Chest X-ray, PA view. Patient: 56 years old, sex F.
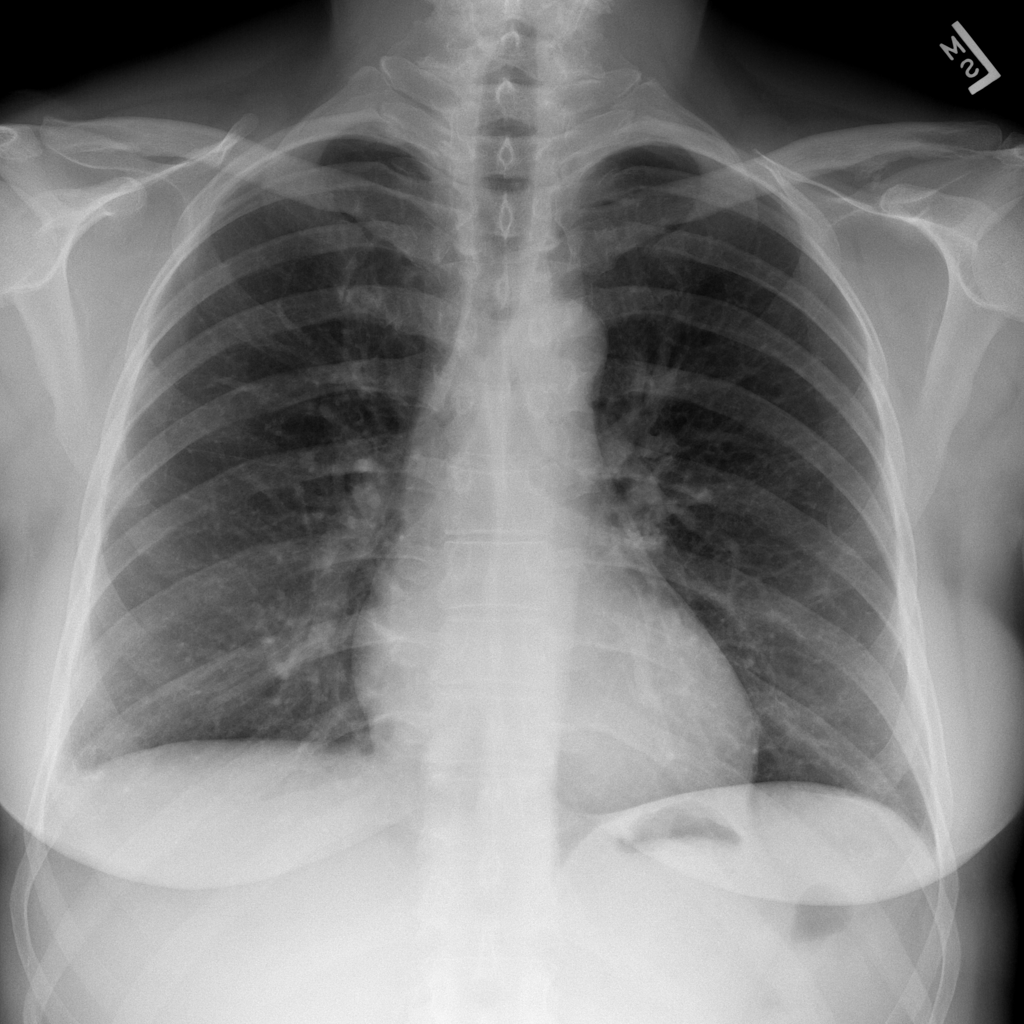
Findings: Atelectasis, Pneumothorax